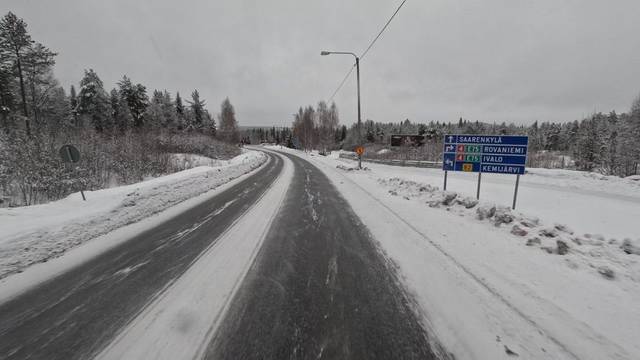
Region: Finland
Coordinates: 66.544, 25.819